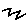
Label: zigzag